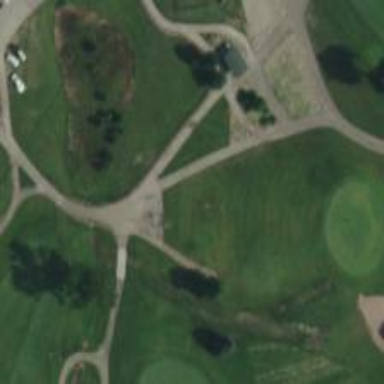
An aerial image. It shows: Service road with high-quality grade1 tracktype. It resembles golf cart path.